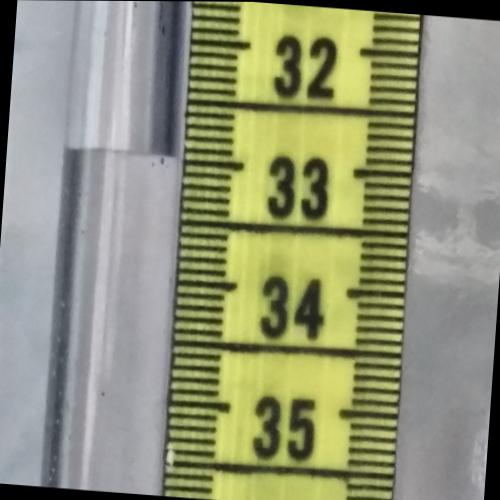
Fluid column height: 33.0 cm